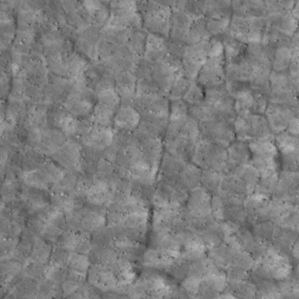
Label: non_frost